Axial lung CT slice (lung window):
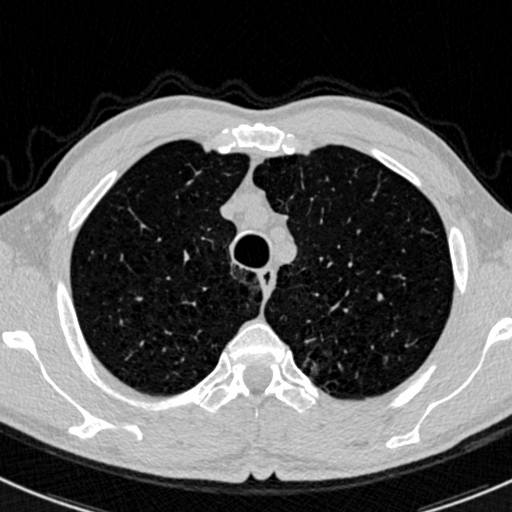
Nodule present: no